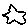
Label: star